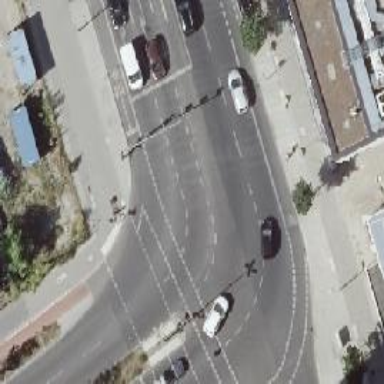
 featuring designated cycle lane on the left."